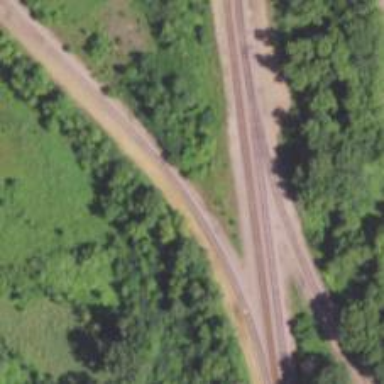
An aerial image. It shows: Abandoned railway.